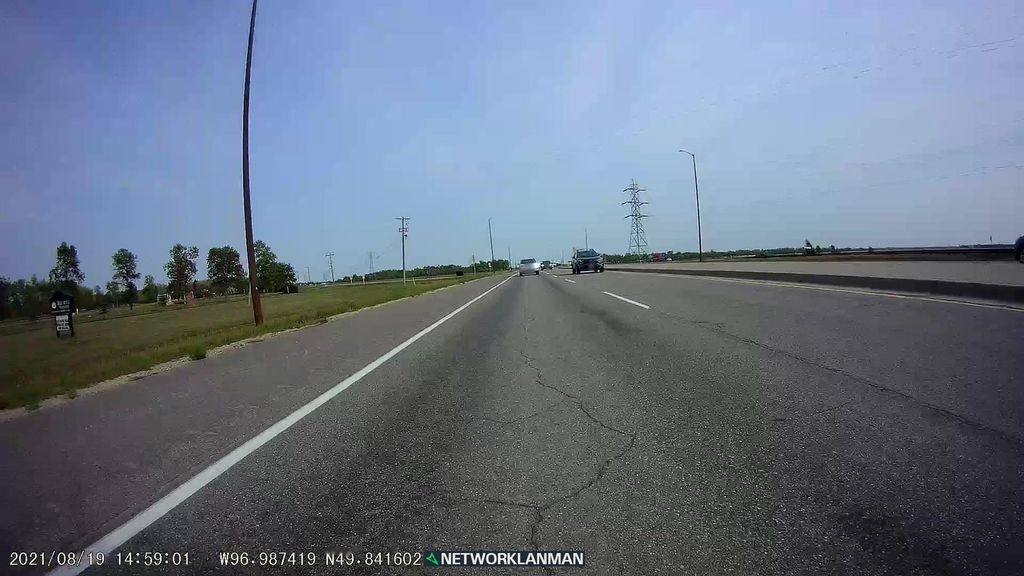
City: winnipeg